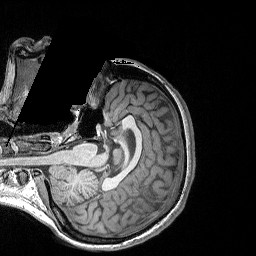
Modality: T1w
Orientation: axial
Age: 24
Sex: female